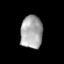
Tissue: prostate
Cell type: T cells
Senescence score: 0.2585
Nuclear area (px): 708
Mean DAPI intensity: 168.459